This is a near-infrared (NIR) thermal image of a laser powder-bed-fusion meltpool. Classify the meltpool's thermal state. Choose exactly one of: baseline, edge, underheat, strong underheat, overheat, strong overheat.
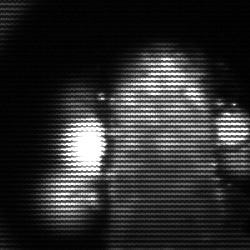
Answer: strong underheat